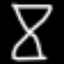
Label: hourglass